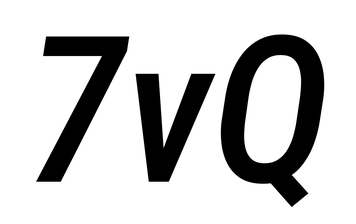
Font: Roboto-Italic_Condensed_Medium_Italic